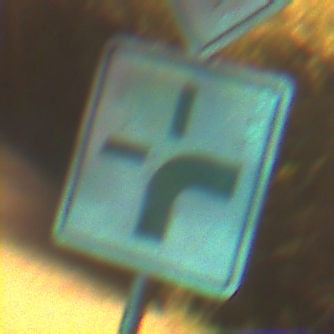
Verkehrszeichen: VerlaufVorfahrtsstrasse3
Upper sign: Vorfahrtsstrasse
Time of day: Night
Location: Outdoor (Urban)
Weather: PartlyCloudy
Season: NotSpecified
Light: Artificial